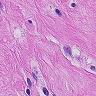
Metastatic tissue present: yes